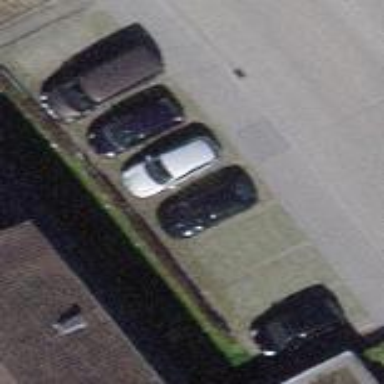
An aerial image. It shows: Parking available on the street side.